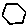
Label: hexagon